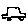
Label: car